Question:
My data table is like the image above. I can easily count the number of participants in group or using this array formula:
'''
=SUM(COUNTIFS($B:$B, $E3, $C:$C, $F3:$F4))
'''
The result is as expected. However I'm gonna do the reverse thing, that is count the number of participants in group or . The result should be but currently I'm stuck at this.
Can anybody show me a way please (preferably not just counting the number of all participants and then do a subtraction)? I have even tried to change the values in the to something like and but it just doesn't work.
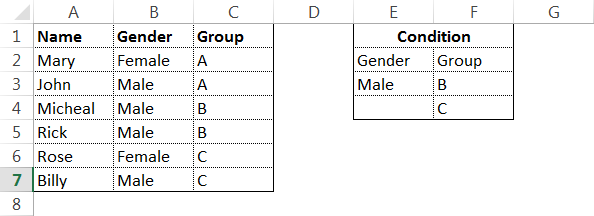
Answer: Hmm, the thing with the formula right now is that the first 'COUNTIFS' (for F3) will return 2 and the second 'COUNTIFS' (for F4) will return 3, which 'SUM' converts into 5 when you try:
'''
=SUM(COUNTIFS($B:$B, $E3, $C:$C, "<>"&$F3:$F4))
'''
I would suggest using 'SUMPRODUCT' instead:
'''
=SUMPRODUCT(($B:$B=$E3)*($C:$C<>$F3)*($C:$C<>$F4))
'''
And maybe make the range smaller since this can take some time (you don't need to insert this as an array formula).
Otherwise, another option would be to count all the Males, and then subtract the counts for group B and subsequently C:
'''
=COUNTIF($B:$B, $E3)-SUM(COUNTIFS($B:$B, $E3, $C:$C, $F3:$F4))
'''